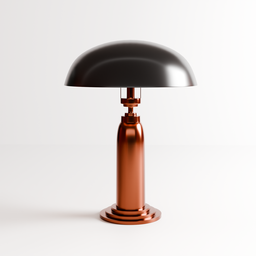
Label: lighting